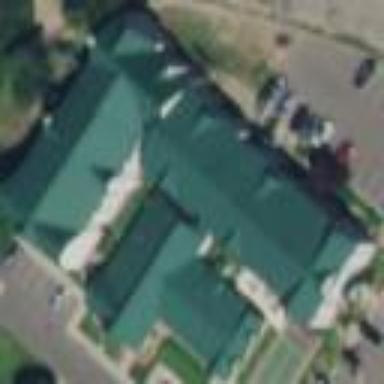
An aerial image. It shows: Hotel building.